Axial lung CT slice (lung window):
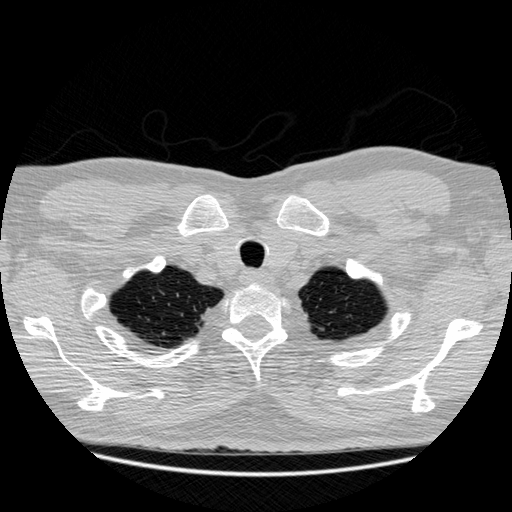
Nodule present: no